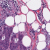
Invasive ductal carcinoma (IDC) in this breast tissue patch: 1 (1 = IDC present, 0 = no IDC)